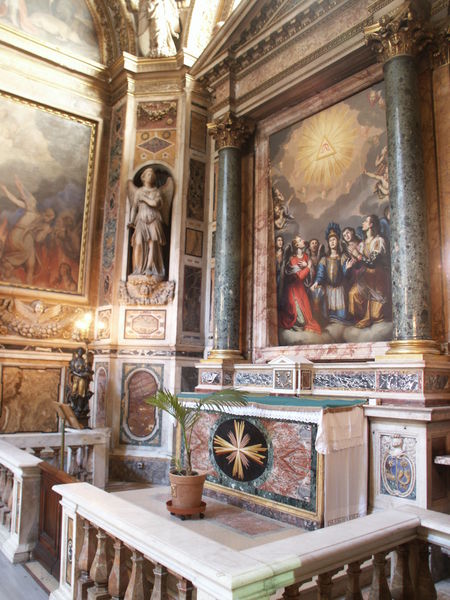
Titel: Ausstattung der dritten Kapelle auf der Südseite in Il Gesù in Rom
Künstler: Federico Zuccari
Standort: Rom, Il Gesù (EU - I - Latium)
Schlagwörter: gemälde, gott, himmel, mann, wolken, dreieck, licht, marmor, männer, säule, säulen, tisch, tuch, wolke, teppich, barock, stein, bild, kirche, gold, musik, pflanze, engel, skulptur, statue, blumentopf, farbig, bilder, farbe, könig, wandmalerei, geländer, palme, foto, kreuz, religion, balustrade, strahlen, altar, intarsien, sims, statuen, kapelle, erleuchtung, maria, wandbild, baluster, pfingsten, freimaurer, dreieinigkeit, paulus, altr, skulputr, balustrade3